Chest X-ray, AP view. Patient: 59 years old, sex M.
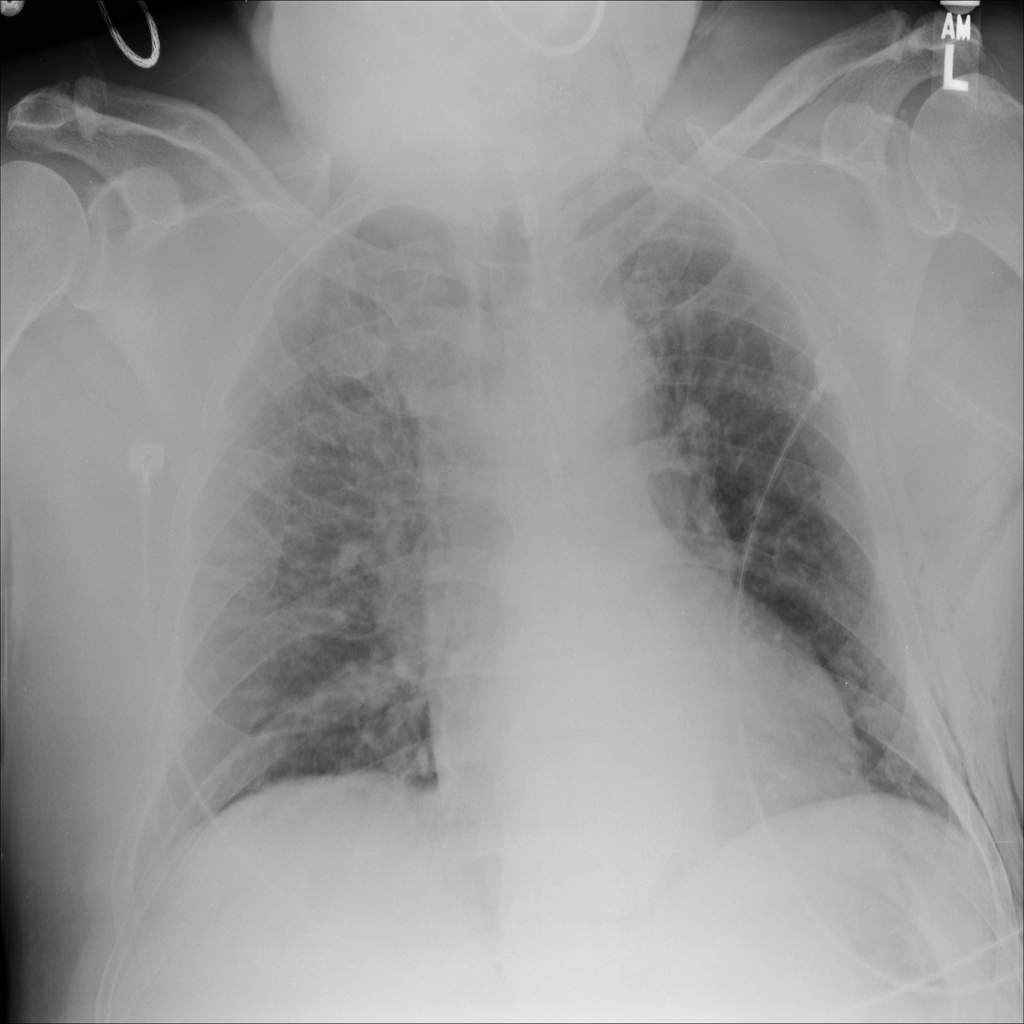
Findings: No Finding